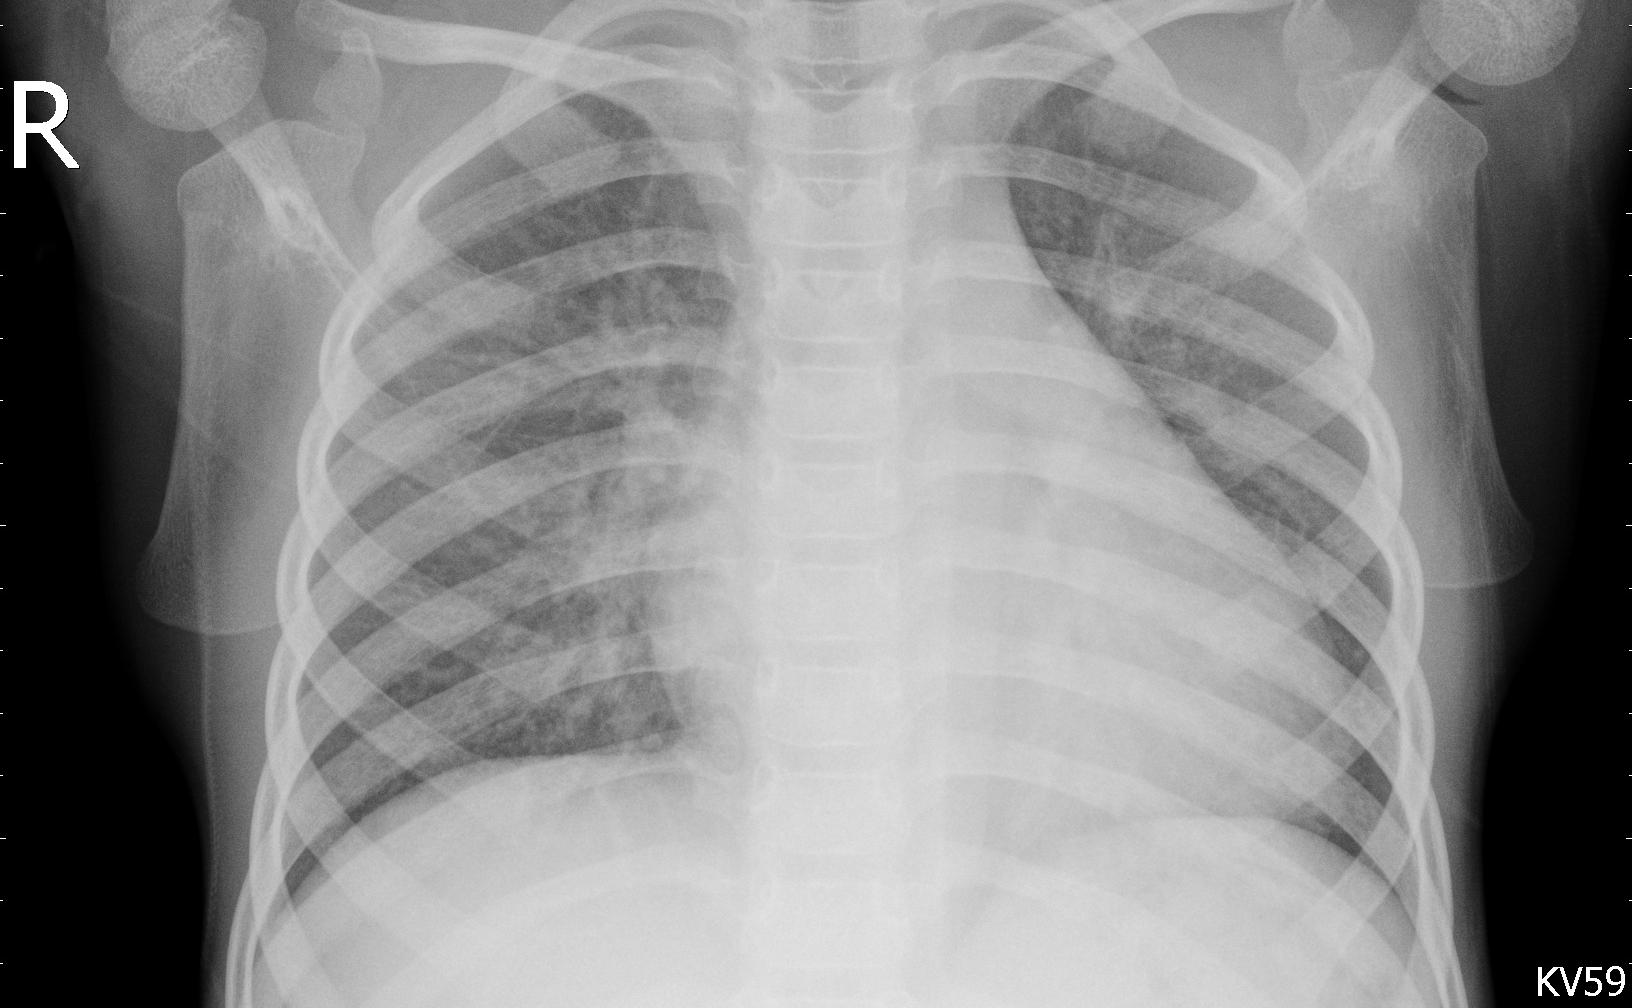
Diagnosis: PNEUMONIA